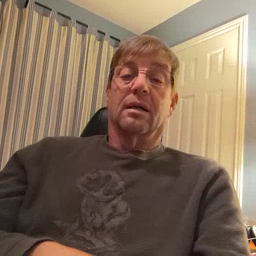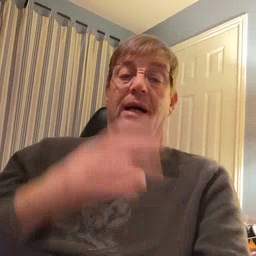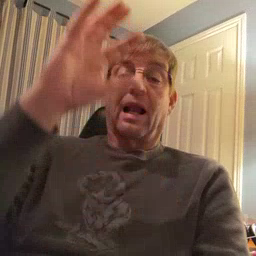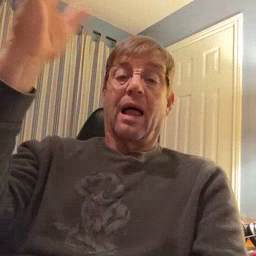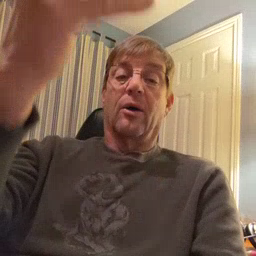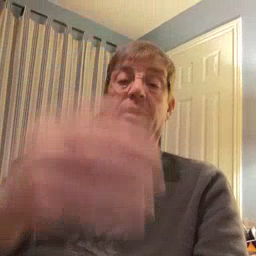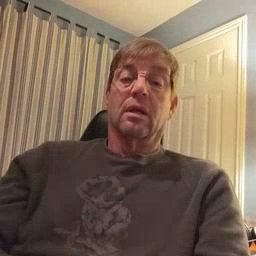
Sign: cloud